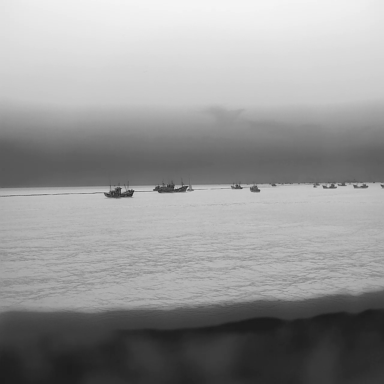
There are two sailboats in the infrared image.